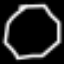
Label: octagon